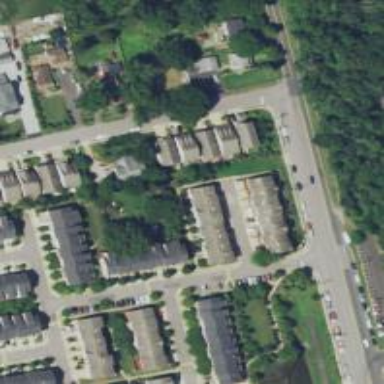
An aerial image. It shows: Residential road.